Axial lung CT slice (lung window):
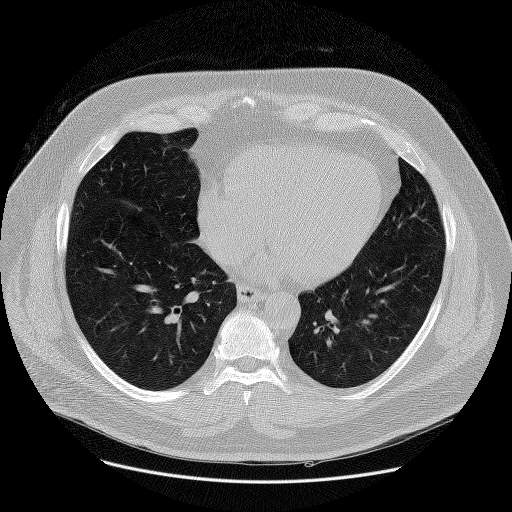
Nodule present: no